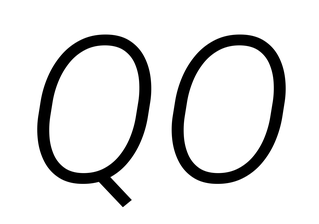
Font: Roboto-Italic_Light_Italic